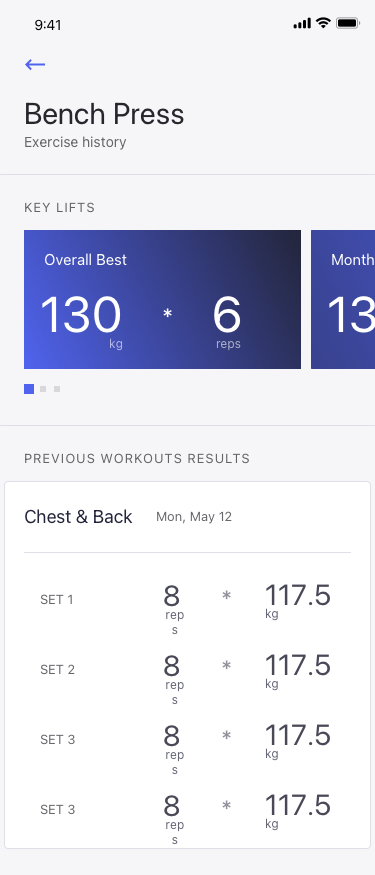
Text in this UI design:
Mon, May 12
Chest & Back
PREVIOUS WORKOUTS RESULTS
KEY LIFTS
Exercise history